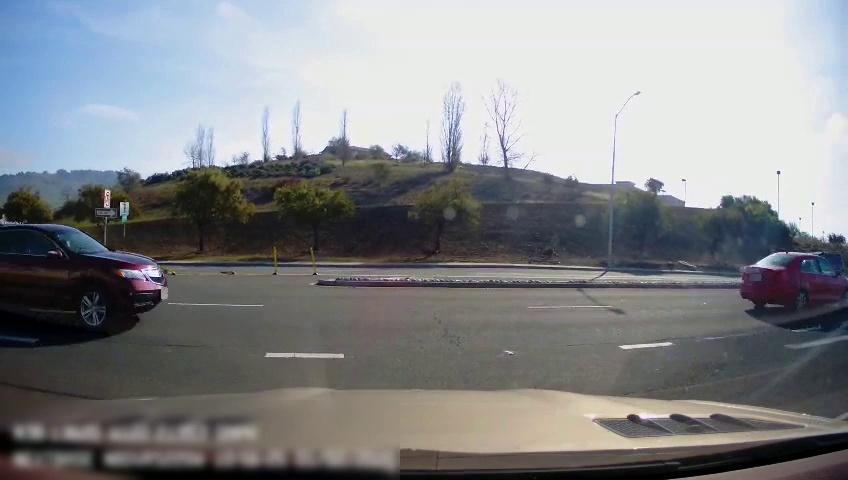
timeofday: Day
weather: Sunny
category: Drivable Space
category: Vehicles | Car
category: Vehicles | SUV
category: Traffic | Signs
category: Traffic | Signs